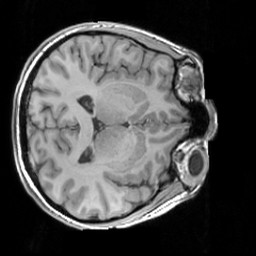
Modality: T1w
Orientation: axial
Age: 29
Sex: female
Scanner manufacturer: siemens
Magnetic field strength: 3 T
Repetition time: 1.63 s
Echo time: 0.00311 s